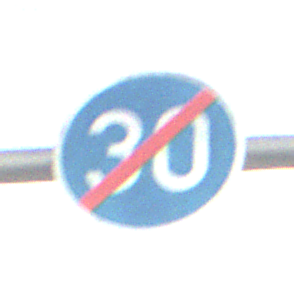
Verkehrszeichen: EndeMindestgeschwindigkeit
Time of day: SunriseSunset
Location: Outdoor (Nature)
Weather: PartlyCloudy
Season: NotSpecified
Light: Natural